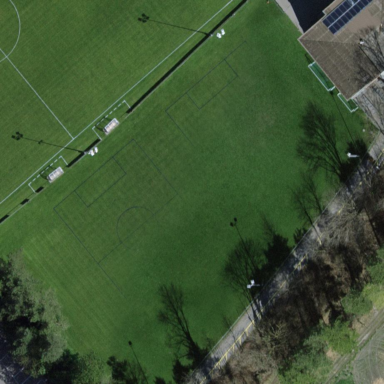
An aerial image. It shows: Soccer pitch designated for leisure and sports activities.